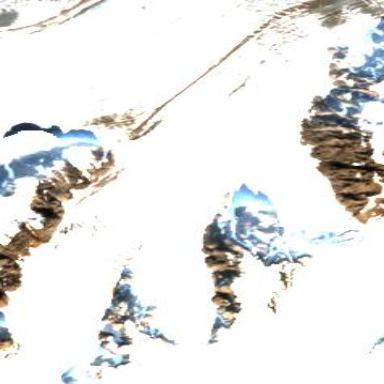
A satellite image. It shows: Stunning view of glacier.